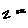
Label: zigzag